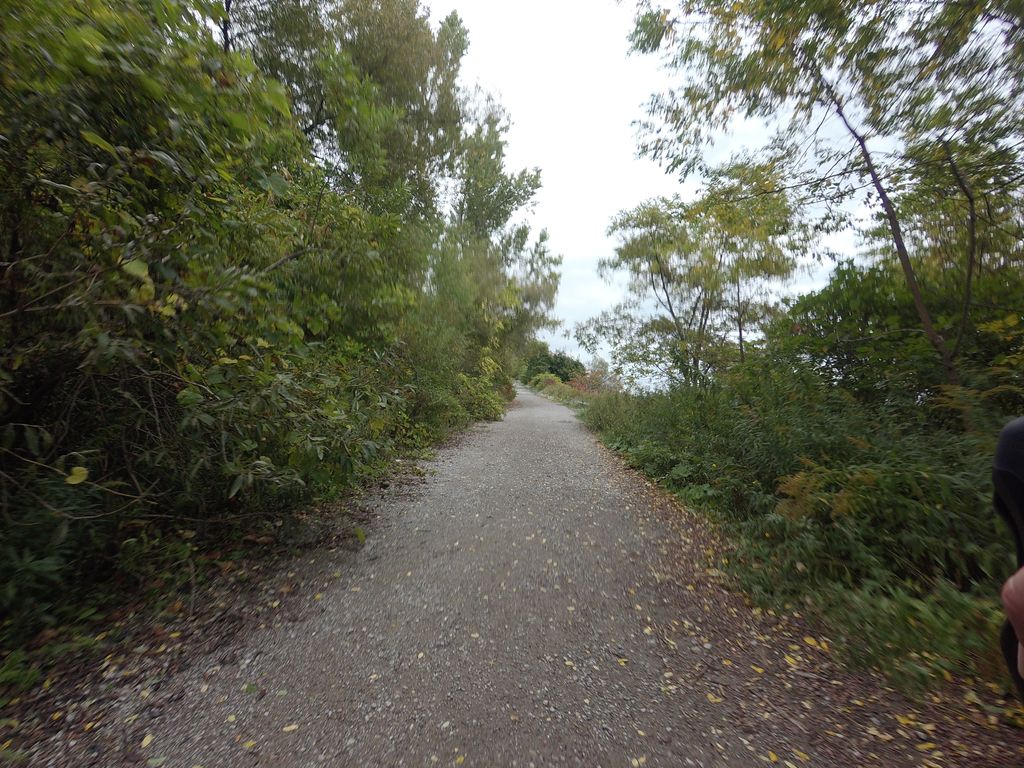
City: toronto